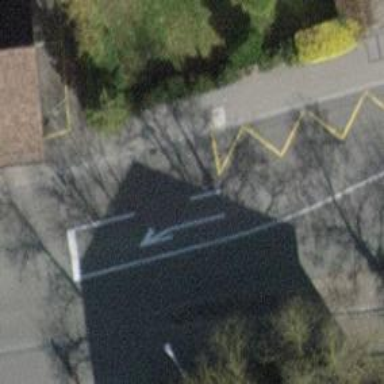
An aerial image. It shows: Public transport stop position.